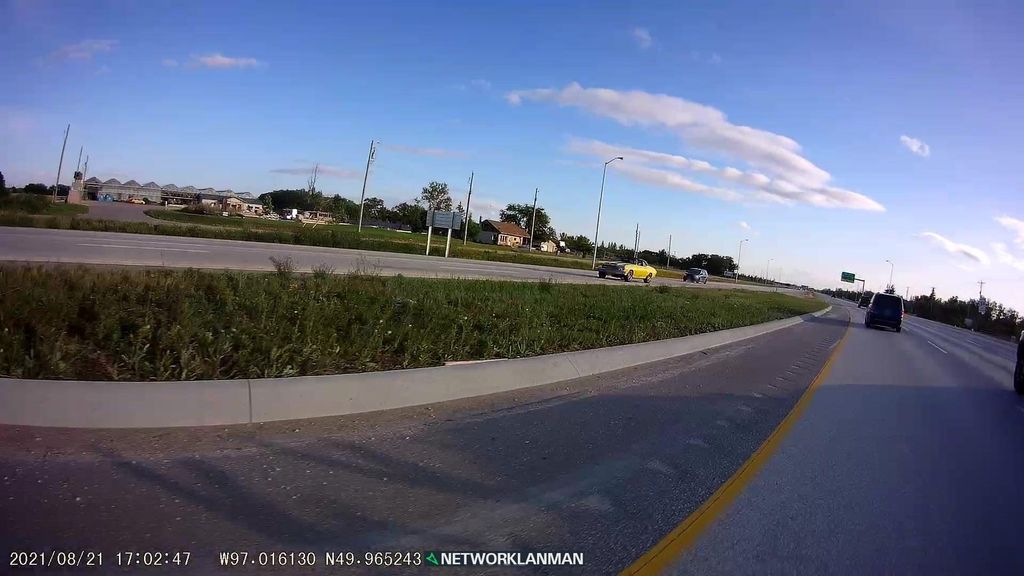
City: winnipeg